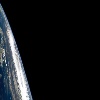
Label: space